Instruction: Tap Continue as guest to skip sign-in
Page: checkout
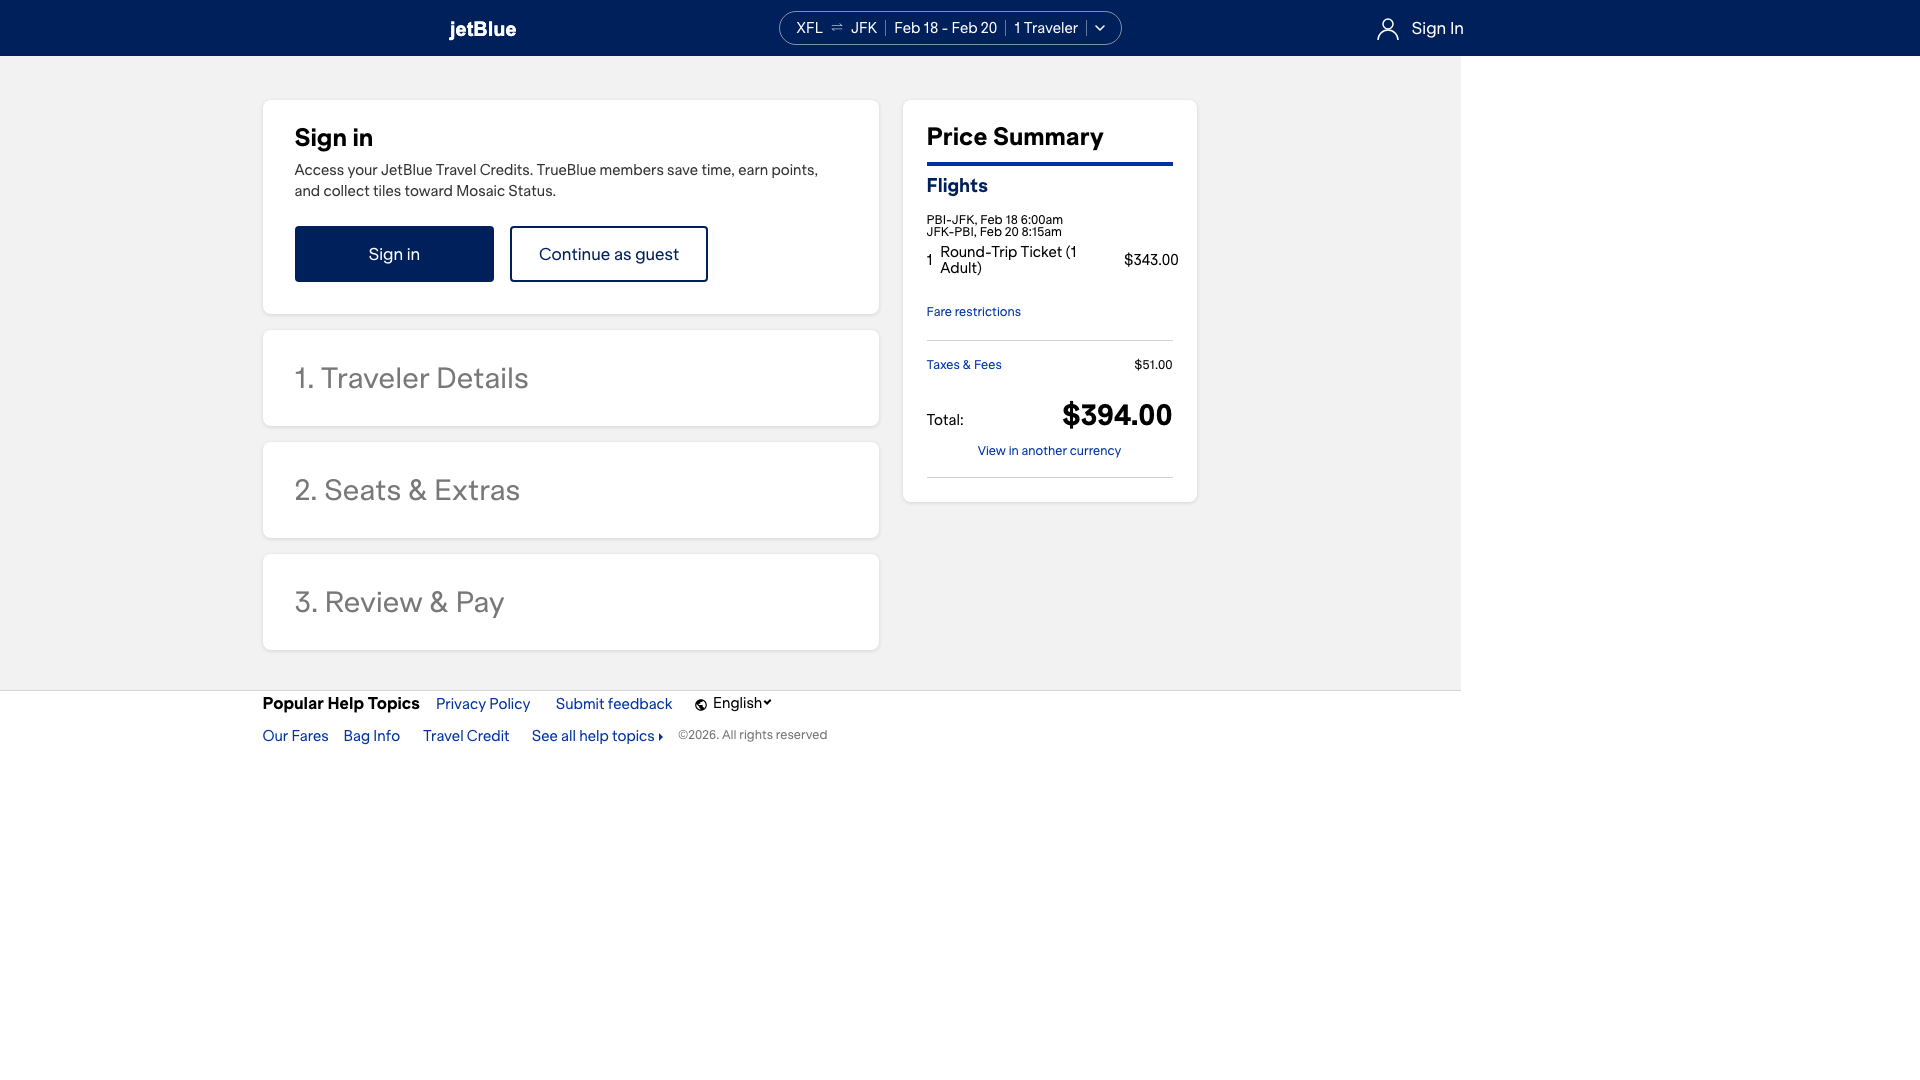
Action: click